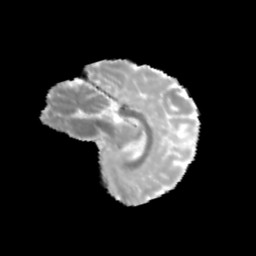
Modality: MD
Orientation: sagittal
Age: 12
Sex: female
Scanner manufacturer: siemens
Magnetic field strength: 3 T
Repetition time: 3.8 s
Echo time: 0.07 s